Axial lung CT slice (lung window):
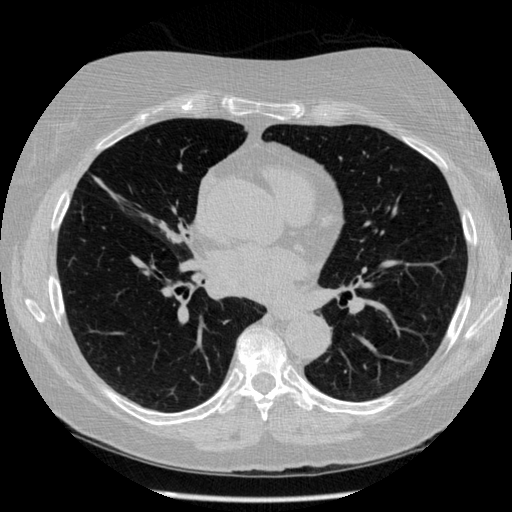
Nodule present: no